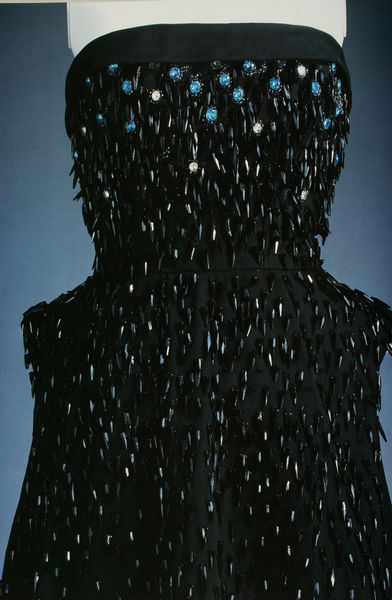
Titel: Abendkleid
Künstler: Cristobal Balenciaga
Standort: Kyoto (Japan)
Institution: Kyoto Costume Institute
Schlagwörter: blau, dunkel, weiß, ausschnitt, brust, decolte, frau, glas, kleid, licht, schmuck, schwarz, mode, band, federn, kleidung, stein, steine, ärmel, spiegel, spiegelung, bestickt, stickerei, stoff, stoffe, spitzen, borte, perle, perlen, seide, taille, modern, matt, reflexe, büste, starr, verzierung, streifen, glänzend, glitzern, leuchten, lichtreflexe, abendkleid, foto, fotografie, hüften, schulterfrei, torso, schnitt, ketten, festlich, puppe, bustier, hüfte, steinchen, korsett, lichtreflex, paletten, taschen, textil, design, tropfen, taft, tränen, tailliert, facettiert, ballkleid, glassteine, klassisch, ärmellos, dunkeö, kristalle, dior, modepuppe, pailetten, pailletten, haute couture, damenkleid, frauenmode, glitzernd, modellkleid, abendkkleid, glamour, trägerlos, soff, cocktailkleid, couture, ärmelfrei, glasperlen, sillouette, bandeau, bestickungen, bustierkleid, chnel, hüftausbuchtung, schluessellochform